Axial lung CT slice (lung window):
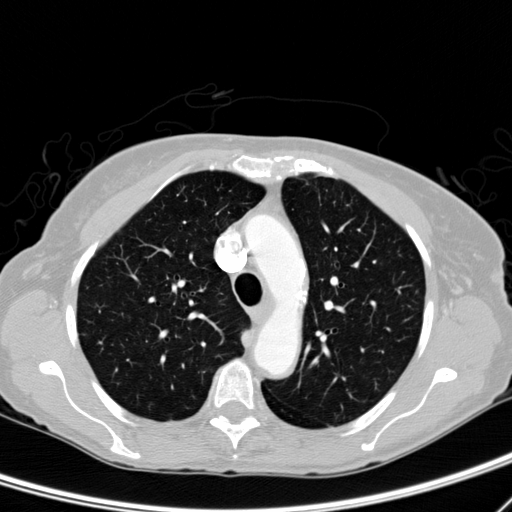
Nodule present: no